Question: I have an excel file with many rows, and am trying to copy severl columns from this file to another file. However, the paste operation gives the following error message. I am not clear what does that mean and how to solve it.

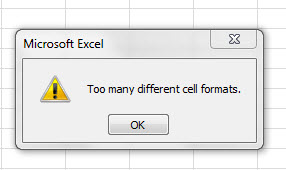
Answer: Shown below is a quote from microsoft website as it will depend on your excel version
> In Microsoft Excel 2003, when you format a cell or a range of cells, you may receive the following error message:
Too many different cell formats.
Excel encountered an error and had to remove some formatting to avoid corrupting the workbook.In Microsoft Excel 2013, 2010, or 2007, files may produce the following error message:Excel found unreadable content in the file
One solution could be if you only need the values is to copy and paste special as values into the same workbook (diff sheet) and then try to copy into the new workbook. or do this same process but paste without the formatting using paste special.
I would be able to answer more if i new what kind of data was involved or the kind of formatting but give that a go and see if it helps